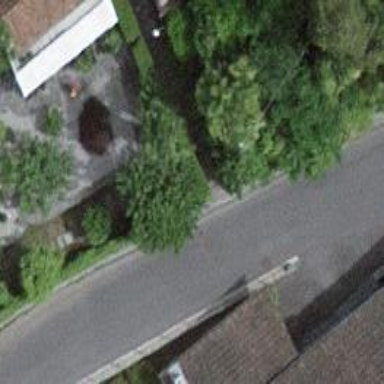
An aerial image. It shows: Set of steps on the road.